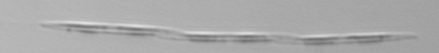
Label: Pseudo-nitzschia